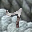
Label: 7